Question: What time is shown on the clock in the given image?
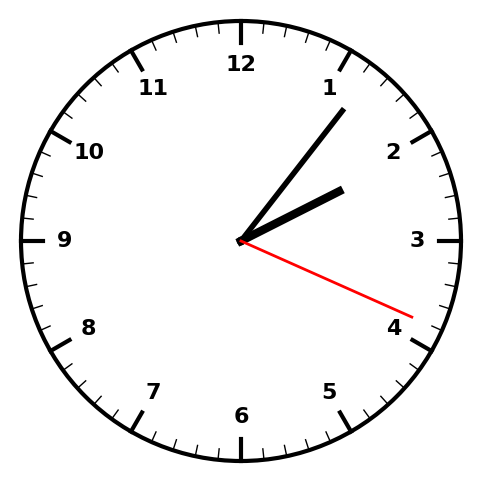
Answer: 02:06:19